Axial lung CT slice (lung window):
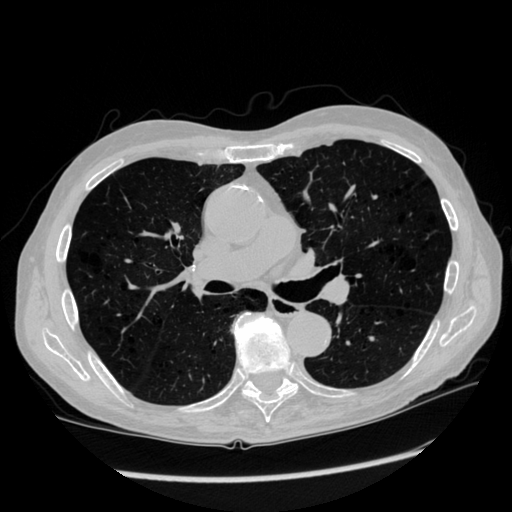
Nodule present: no